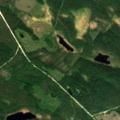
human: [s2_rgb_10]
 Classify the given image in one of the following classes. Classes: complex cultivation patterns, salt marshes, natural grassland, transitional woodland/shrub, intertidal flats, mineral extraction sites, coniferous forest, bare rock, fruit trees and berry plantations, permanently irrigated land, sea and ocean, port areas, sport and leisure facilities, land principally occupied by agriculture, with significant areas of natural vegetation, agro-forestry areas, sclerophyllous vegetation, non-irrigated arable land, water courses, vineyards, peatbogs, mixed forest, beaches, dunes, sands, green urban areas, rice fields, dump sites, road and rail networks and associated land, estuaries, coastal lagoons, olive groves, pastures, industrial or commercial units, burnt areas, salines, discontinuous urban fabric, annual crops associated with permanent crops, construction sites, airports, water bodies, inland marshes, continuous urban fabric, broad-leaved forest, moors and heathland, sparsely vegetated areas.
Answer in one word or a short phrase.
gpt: coniferous forest, transitional woodland/shrub